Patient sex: M
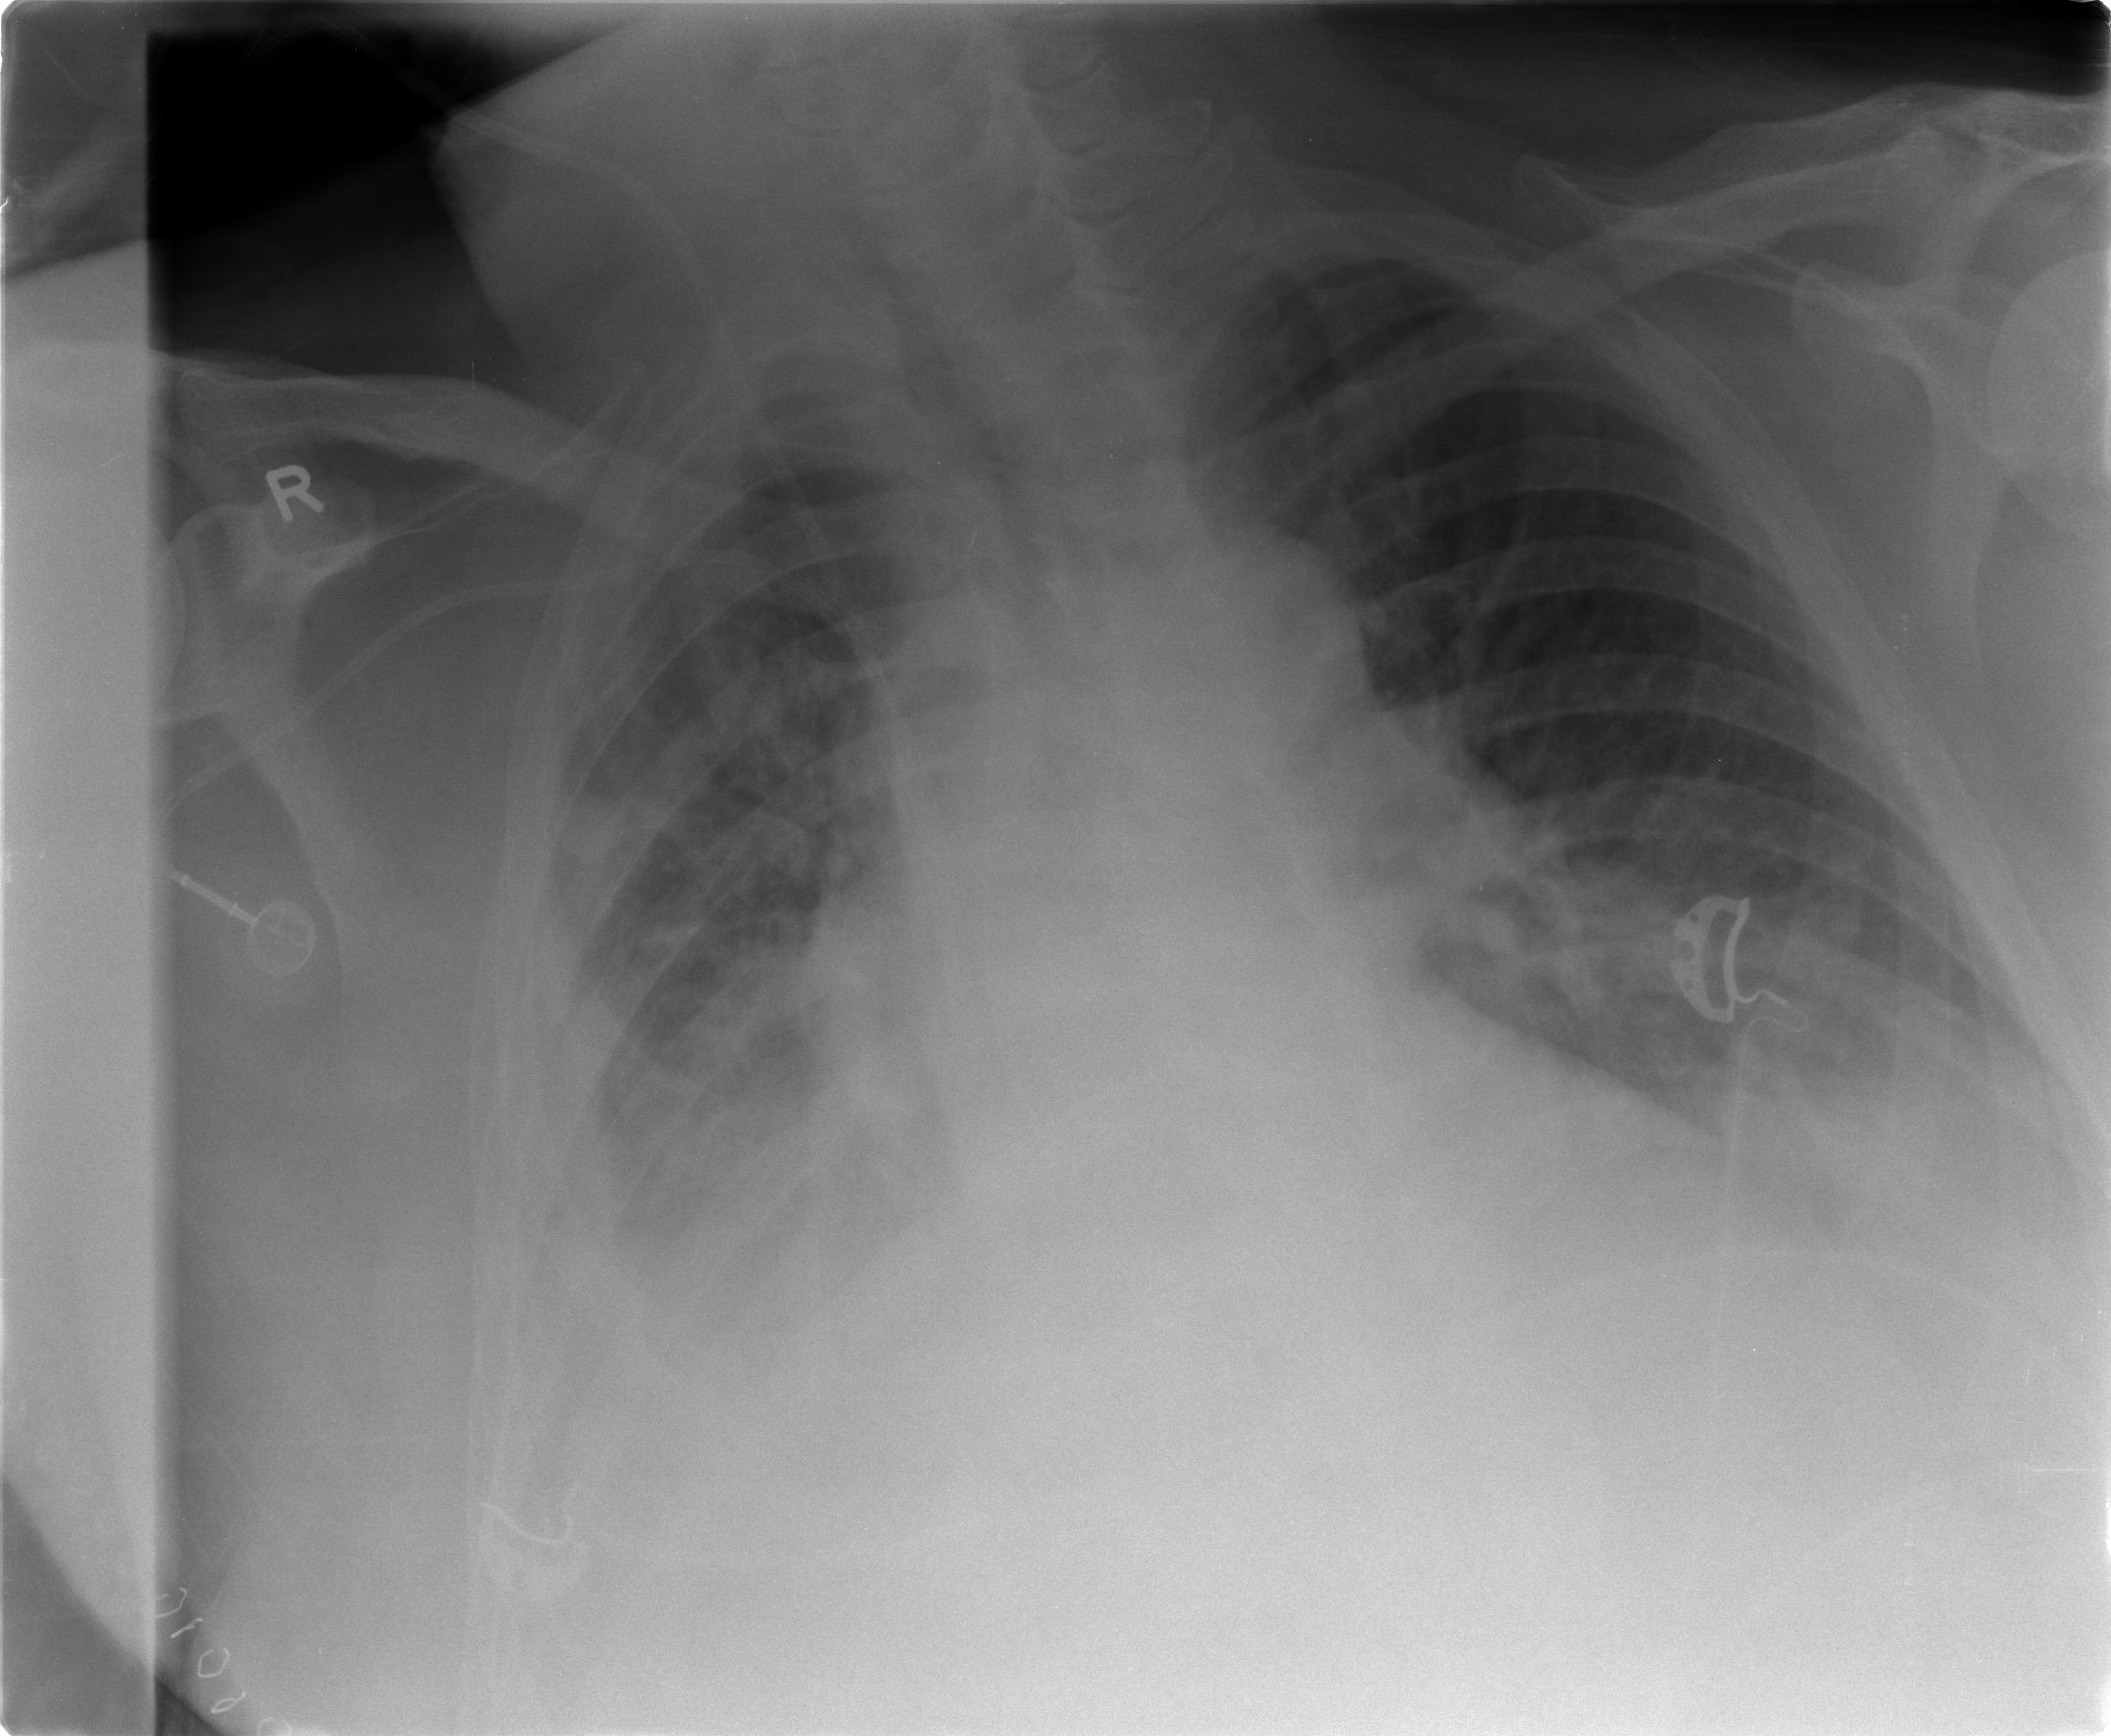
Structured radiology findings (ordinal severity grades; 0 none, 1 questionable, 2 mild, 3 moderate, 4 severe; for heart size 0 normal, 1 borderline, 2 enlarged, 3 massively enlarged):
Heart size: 1
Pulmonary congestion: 2
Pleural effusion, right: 3
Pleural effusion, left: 2
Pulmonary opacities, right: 3
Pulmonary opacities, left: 2
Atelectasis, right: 3
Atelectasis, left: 2